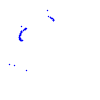
Particle: proton